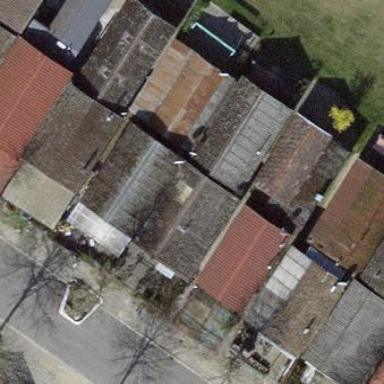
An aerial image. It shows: Bungalow-style building.